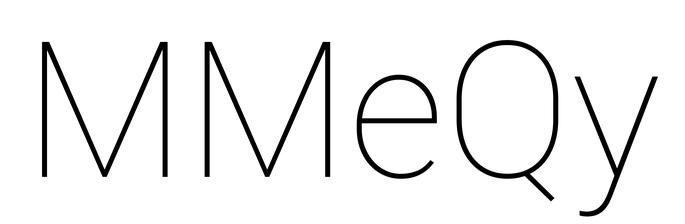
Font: Roboto_Thin